Question: I cannot get the entire icon on the right part of the image when hovering.
(this table is inside an image gallery)
This is what I should get:

Here is my code:
'''
.text-wrapper:hover {
background: rgb(112, 88, 42);
opacity: 0.8;
font-weight: bold;
font-size: 12px;
text-align: left;
vertical-align: middle;
}
.image-cell:hover {
text-align: left;
}
'''
'''
<a class="gallery-item" href="#"><img src="../images/04.jpg" alt="paper" style="width:20%"><span class="text-wrapper">
<span class="name">
<table>
<tr>
<td class="portfolio-cell">
<div class="value">portfolio text</div>
</td>
<td class="image-cell">
<i class="fa fa-eye fa-lg"></i>
</td>
</tr>
<tr>
<div class="">text2</div>
</tr>
</table>
'''
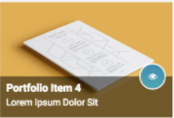
Answer: You don't nedd use 'float: left/right' or tables to create that component for you layout. You can use flexbox, simple and powerful, read more about this.
And you case - you can add icon with ':after' pseudo element. Simple example <URL>